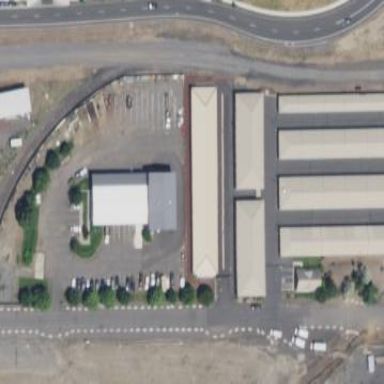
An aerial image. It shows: Storage rental shop.